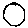
Label: circle